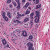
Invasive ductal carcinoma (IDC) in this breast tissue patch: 0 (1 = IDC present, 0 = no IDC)